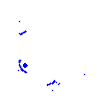
Particle: pion